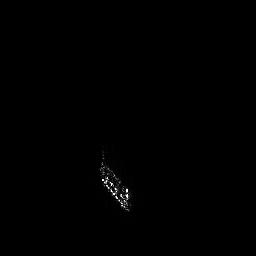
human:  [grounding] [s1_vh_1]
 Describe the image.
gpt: In the satellite image, there is  <ref>1 large ship </ref> <box>[[38, 57, 50, 82, 0]]</box> located at center.